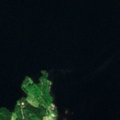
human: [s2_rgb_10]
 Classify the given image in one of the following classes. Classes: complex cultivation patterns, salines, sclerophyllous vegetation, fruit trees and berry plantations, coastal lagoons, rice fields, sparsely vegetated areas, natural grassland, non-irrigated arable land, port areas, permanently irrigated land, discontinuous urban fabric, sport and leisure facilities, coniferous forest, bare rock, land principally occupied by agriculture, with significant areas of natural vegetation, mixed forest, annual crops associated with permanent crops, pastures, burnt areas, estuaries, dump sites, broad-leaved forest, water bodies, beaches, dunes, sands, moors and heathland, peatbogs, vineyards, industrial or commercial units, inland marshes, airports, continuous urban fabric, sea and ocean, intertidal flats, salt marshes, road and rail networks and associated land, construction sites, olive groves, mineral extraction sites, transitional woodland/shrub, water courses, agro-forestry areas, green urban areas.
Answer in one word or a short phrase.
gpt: mixed forest, water bodies